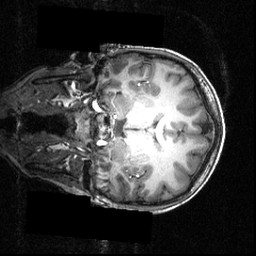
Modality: T1w
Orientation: coronal
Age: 12
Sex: male
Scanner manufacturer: siemens
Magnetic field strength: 3.951 T
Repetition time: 1.5 s
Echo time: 0.00335 s